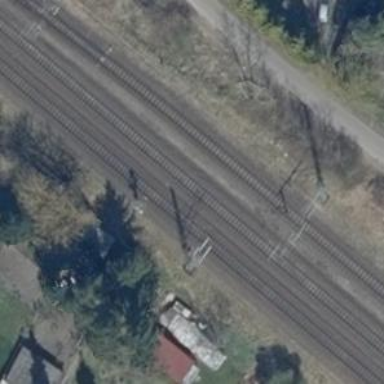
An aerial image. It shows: Milestone along the railway track with catenary mast.